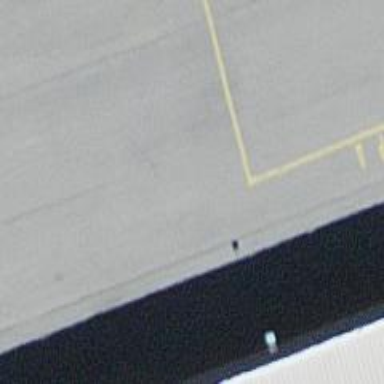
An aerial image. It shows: Airport parking position.